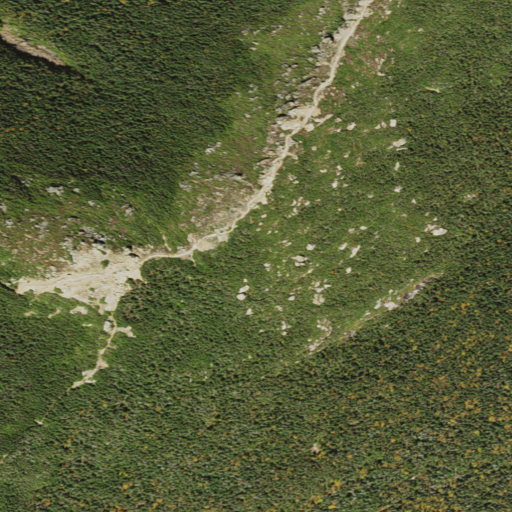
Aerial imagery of mountain in New Hampshire named Little Haystack Mountain containing evergreen forest and mixed forest